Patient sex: M
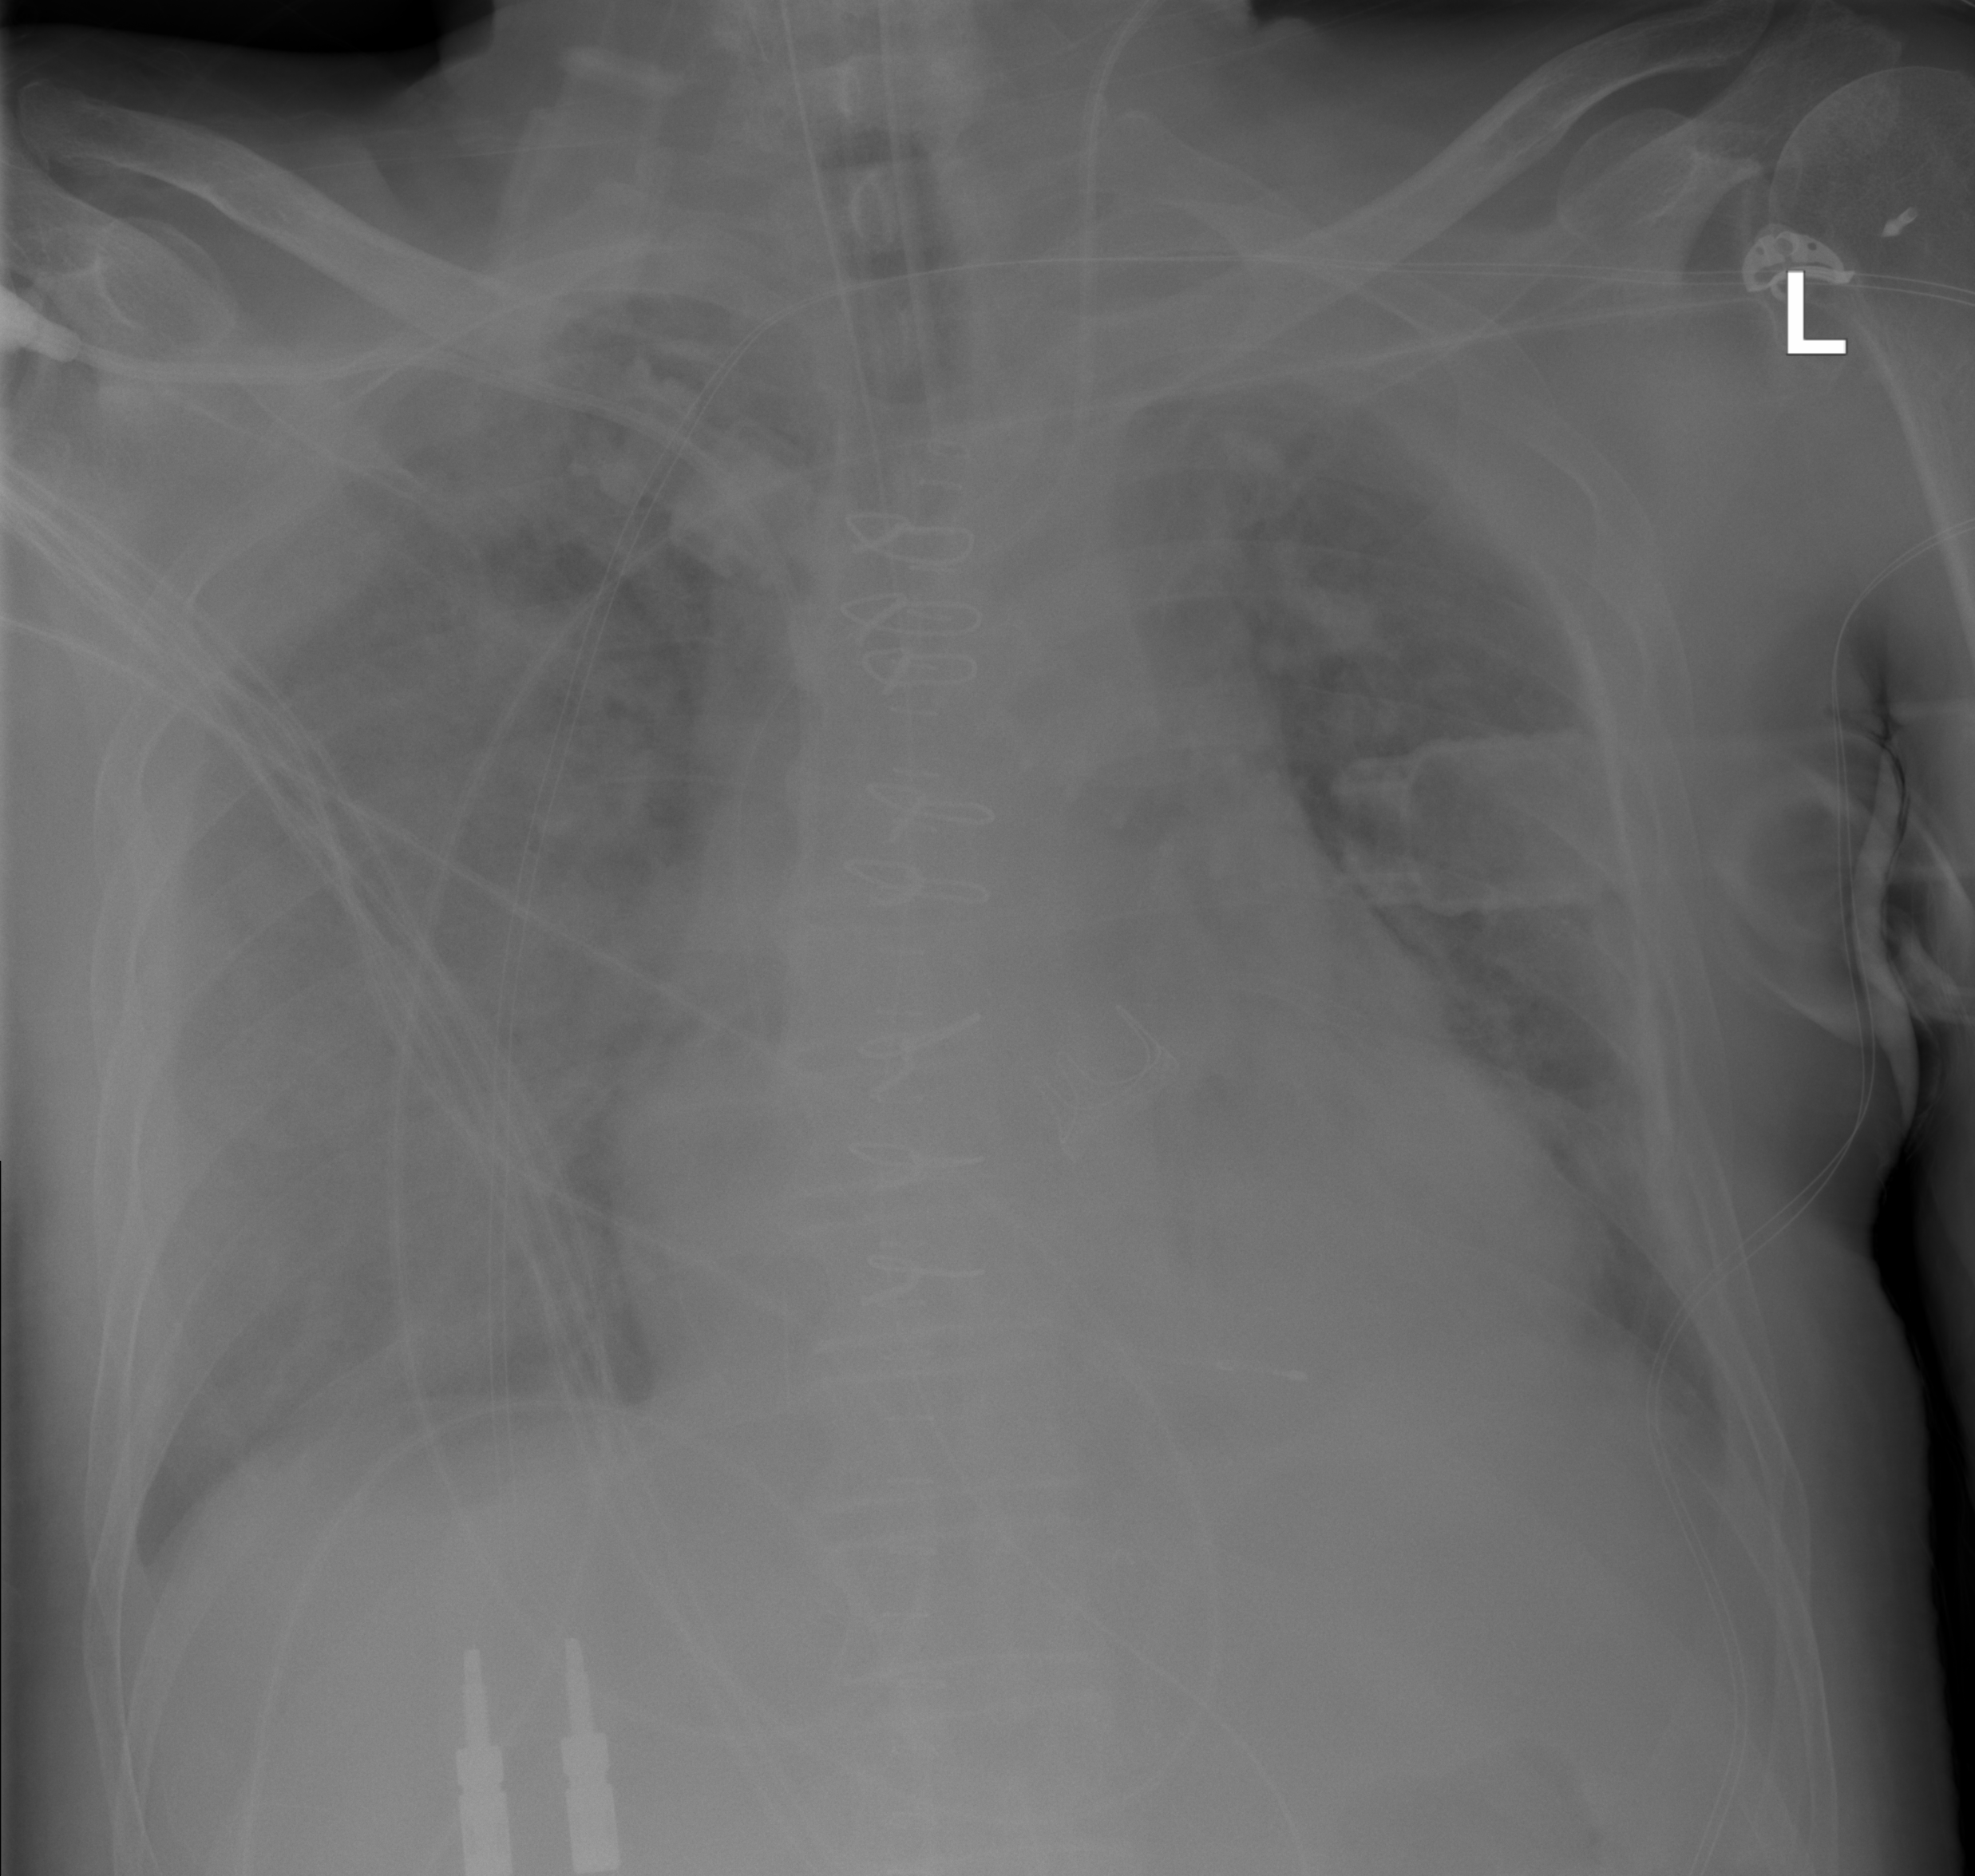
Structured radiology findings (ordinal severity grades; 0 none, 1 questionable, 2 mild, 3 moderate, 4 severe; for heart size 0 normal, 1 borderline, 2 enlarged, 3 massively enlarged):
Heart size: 2
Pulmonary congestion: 2
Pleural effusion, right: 1
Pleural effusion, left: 1
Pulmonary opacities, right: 3
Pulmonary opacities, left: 3
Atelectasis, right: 2
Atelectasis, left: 2